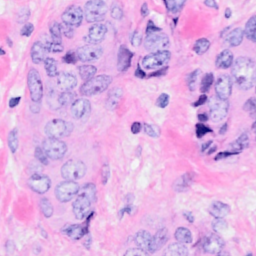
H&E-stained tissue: Breast